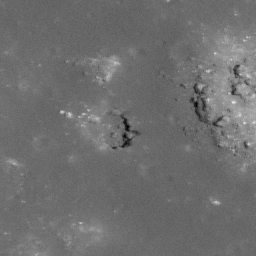
Pit: Messier A 2a
Host crater: Messier A
Host type: impact_melt
Lunar coordinates: latitude -2.014, longitude 46.906